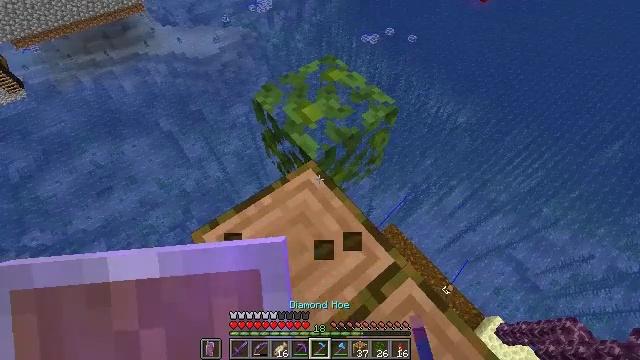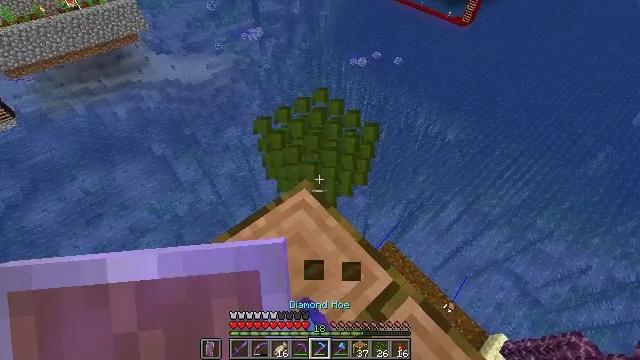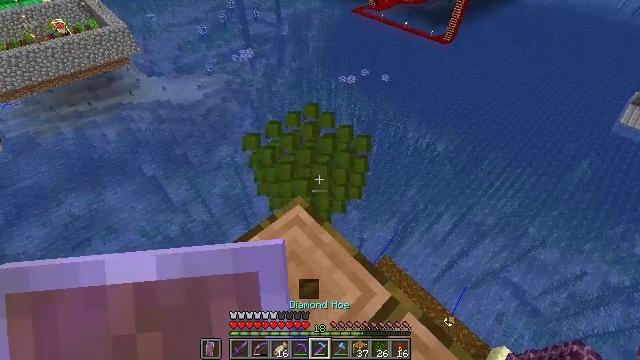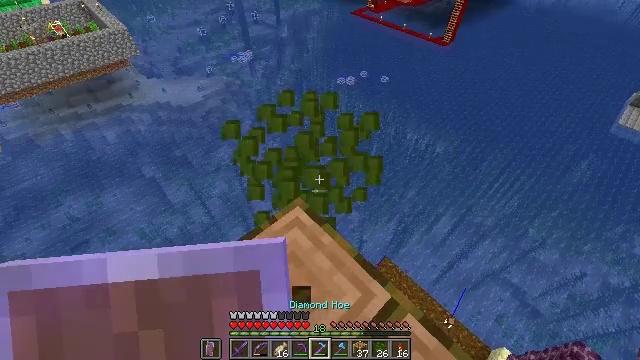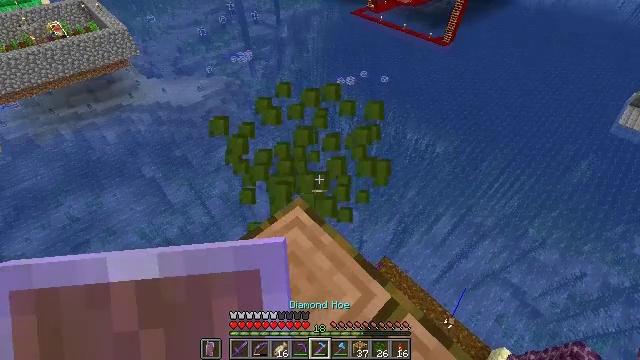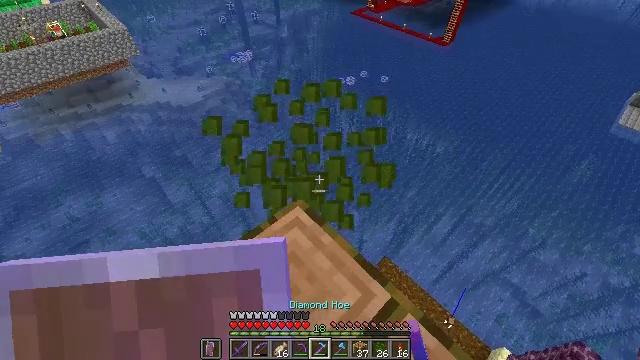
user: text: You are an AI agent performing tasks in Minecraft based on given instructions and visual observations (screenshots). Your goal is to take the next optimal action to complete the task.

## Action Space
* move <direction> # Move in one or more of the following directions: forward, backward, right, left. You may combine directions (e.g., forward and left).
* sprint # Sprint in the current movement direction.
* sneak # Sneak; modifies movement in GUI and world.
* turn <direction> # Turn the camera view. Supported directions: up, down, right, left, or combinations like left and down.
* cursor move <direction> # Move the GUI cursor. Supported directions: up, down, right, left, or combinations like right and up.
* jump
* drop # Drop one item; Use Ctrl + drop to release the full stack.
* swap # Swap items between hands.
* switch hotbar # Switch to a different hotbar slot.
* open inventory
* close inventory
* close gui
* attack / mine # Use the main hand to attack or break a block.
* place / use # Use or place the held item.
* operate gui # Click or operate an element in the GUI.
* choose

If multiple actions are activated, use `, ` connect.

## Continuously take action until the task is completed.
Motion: motion action
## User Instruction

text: Gather jungle leaves from the tree.
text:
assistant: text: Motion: turn right and up, attack / mine
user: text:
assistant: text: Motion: turn right and up, attack / mine
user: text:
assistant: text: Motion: attack / mine
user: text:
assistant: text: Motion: attack / mine
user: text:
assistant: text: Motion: attack / mine
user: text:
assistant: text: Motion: attack / mine